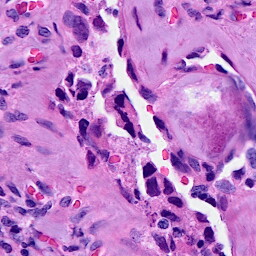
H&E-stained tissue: Breast